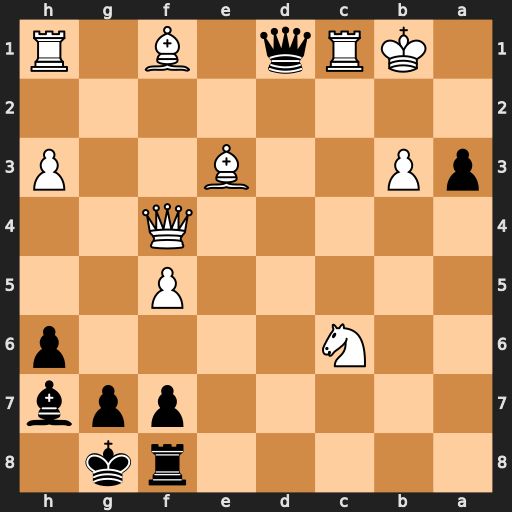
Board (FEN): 5rk1/5ppb/2N4p/5P2/5Q2/pP2B2P/8/1KRq1B1R
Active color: b
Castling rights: -
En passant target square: -
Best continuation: Qxb3+ Ka1 Qb2#